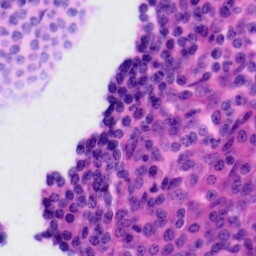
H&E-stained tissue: Tonsil